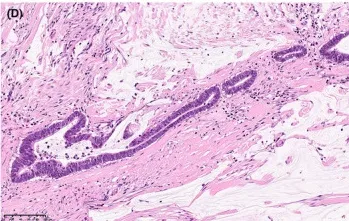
Histopathology of villous adenoma of the renal pelvis and pyeloureteral junction revealing typical villous structures. Mucinous adenocarcinoma with enlarged, hyperchromatic nuclei (D; H&E, x200).
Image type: pathology (h&e)